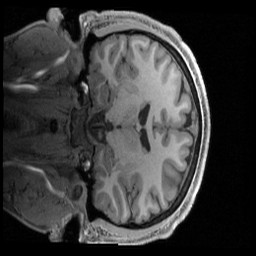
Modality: T1w
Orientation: coronal
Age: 24
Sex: male
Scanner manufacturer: siemens
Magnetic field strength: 3 T
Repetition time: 2.4 s
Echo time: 0.00231 s